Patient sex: M
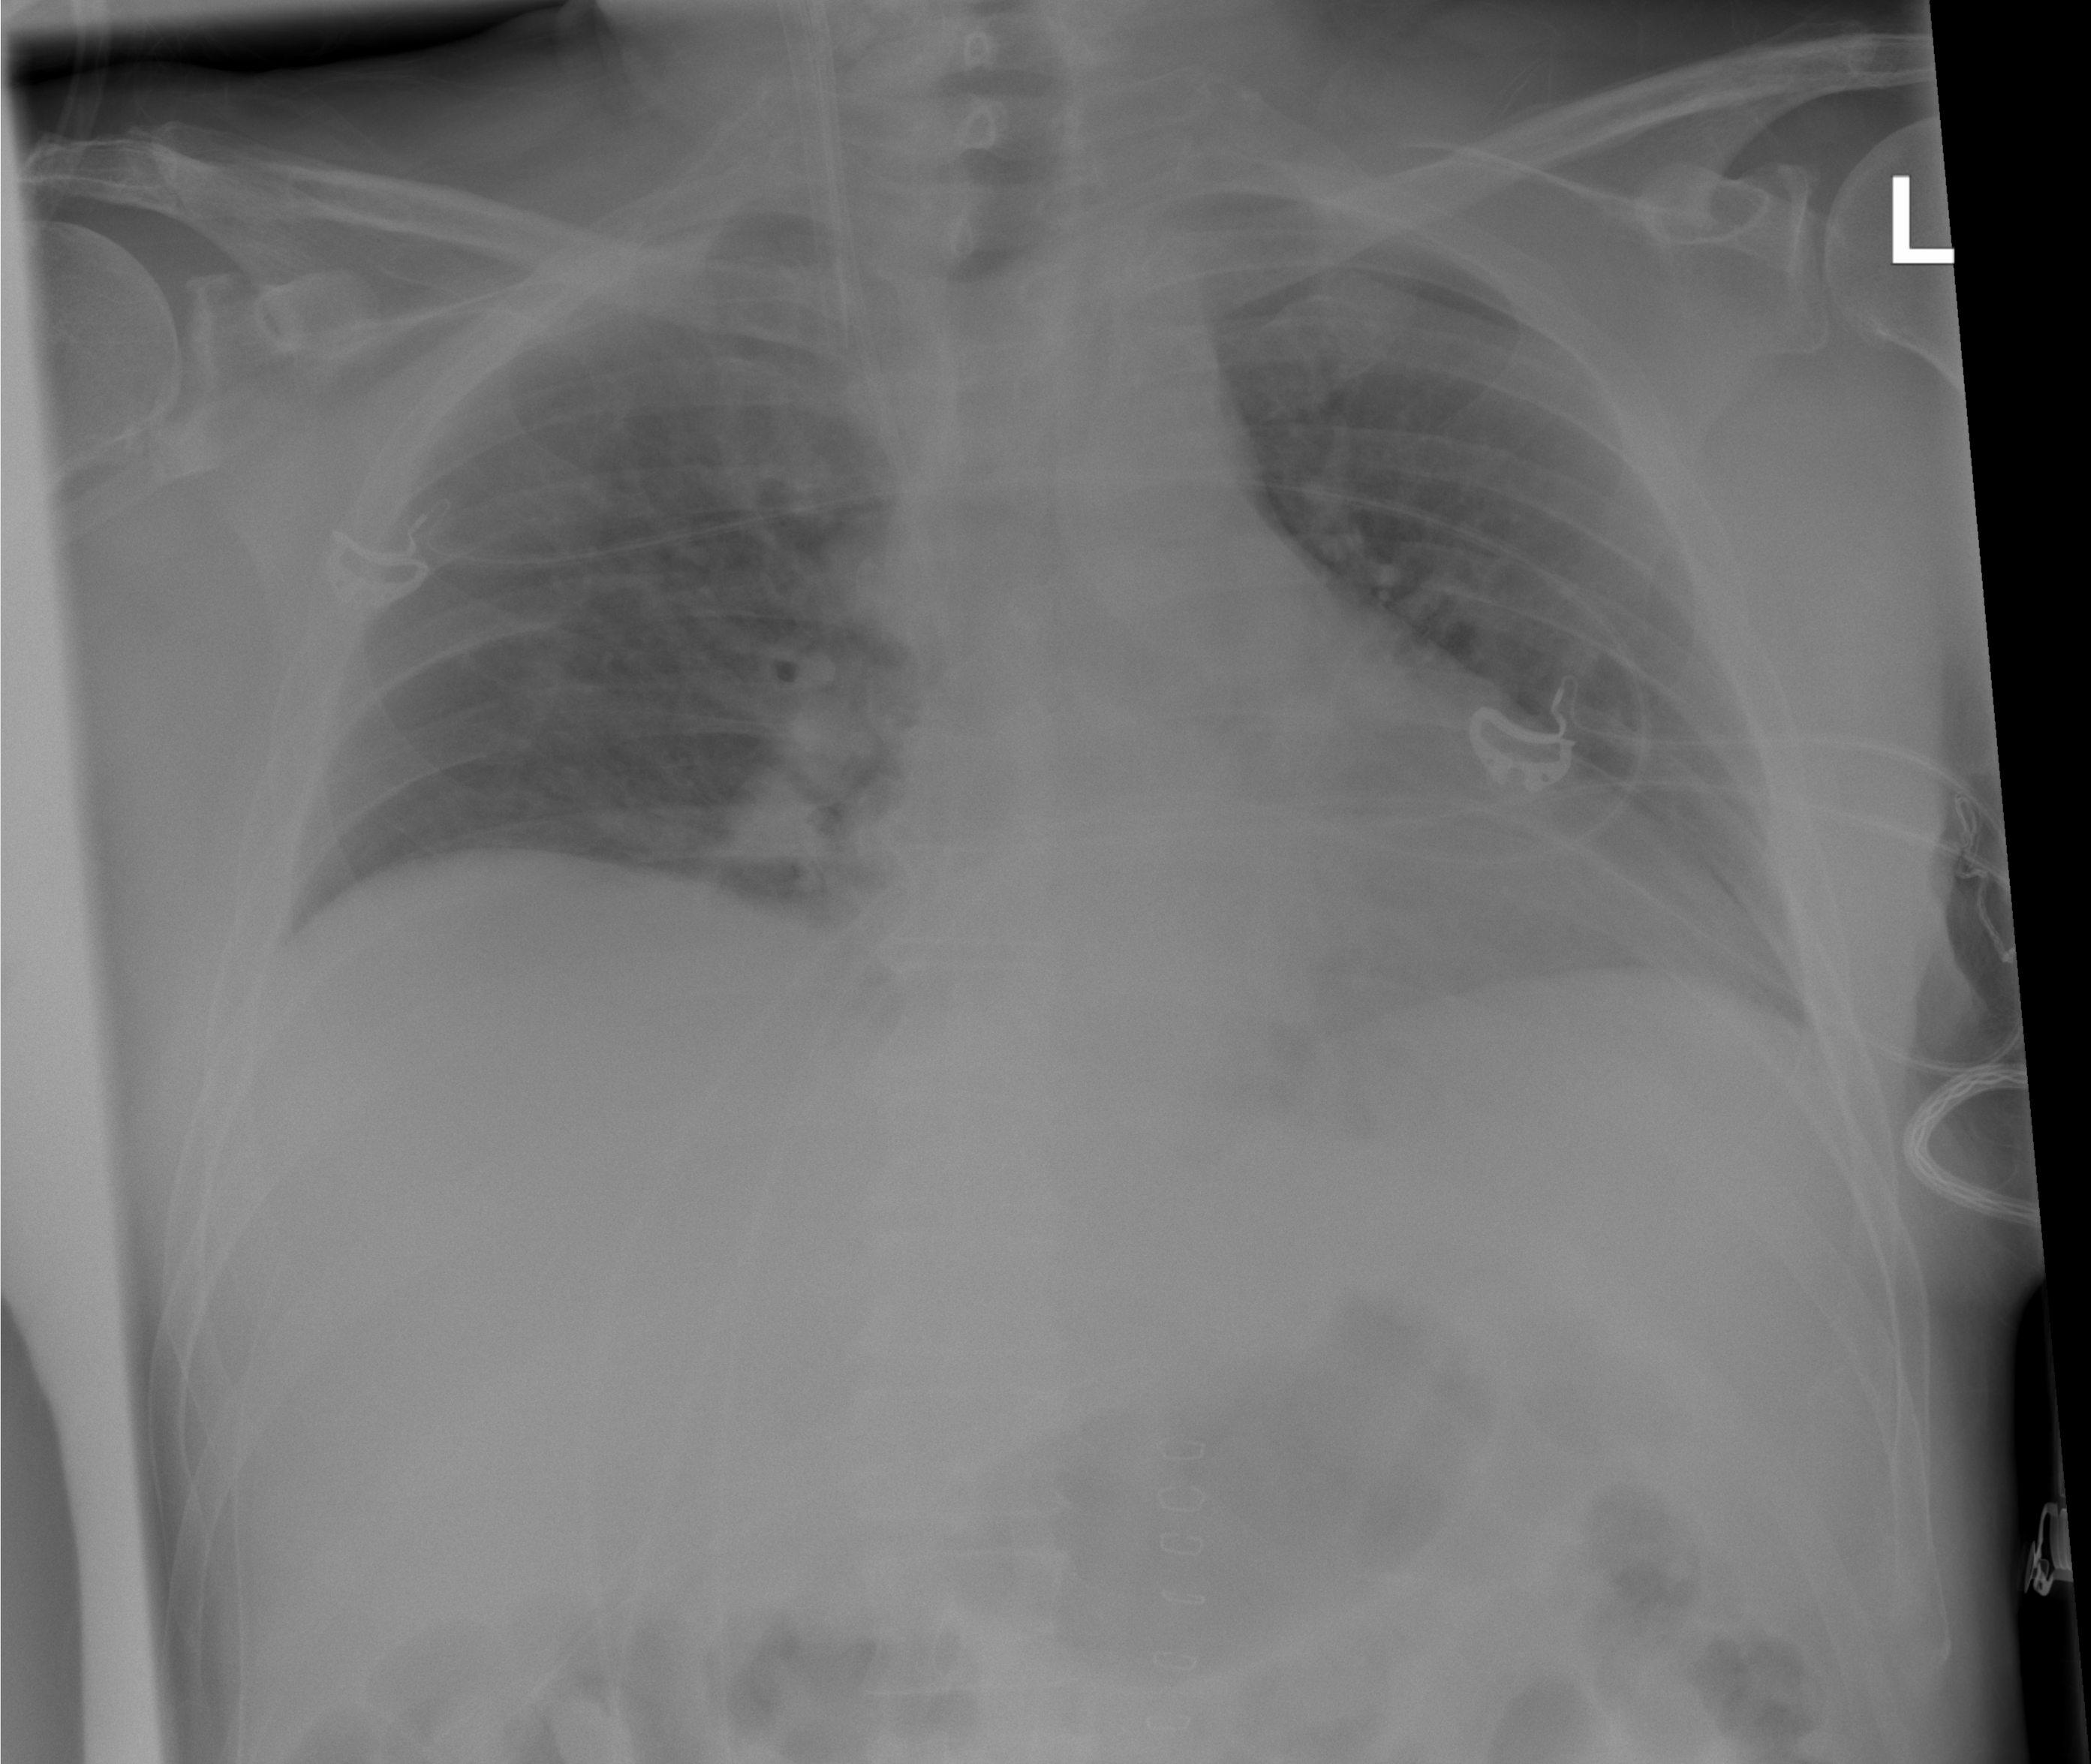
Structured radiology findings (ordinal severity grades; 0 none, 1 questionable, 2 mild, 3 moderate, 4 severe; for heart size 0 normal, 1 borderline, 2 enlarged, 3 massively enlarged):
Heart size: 1
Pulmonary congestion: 0
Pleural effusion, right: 0
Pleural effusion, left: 0
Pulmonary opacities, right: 2
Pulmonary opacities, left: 1
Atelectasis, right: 1
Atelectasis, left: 0